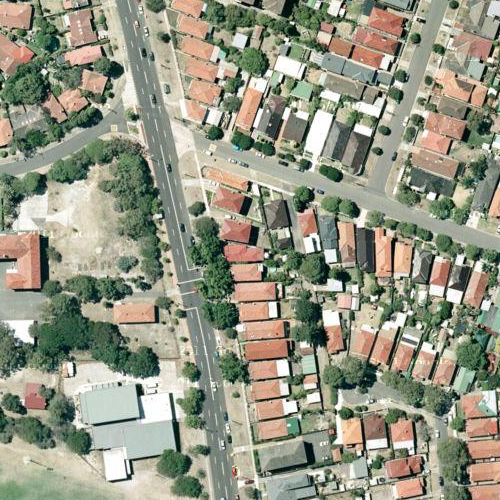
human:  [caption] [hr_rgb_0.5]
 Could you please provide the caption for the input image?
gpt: This is a town with many houses densely arranged and some roads go through .

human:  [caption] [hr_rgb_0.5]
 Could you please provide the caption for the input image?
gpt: A residential area with many houses densely arranged and separated by some roads .

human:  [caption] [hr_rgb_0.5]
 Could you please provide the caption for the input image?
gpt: Lots of houses arranged densely with some roads go through this area .

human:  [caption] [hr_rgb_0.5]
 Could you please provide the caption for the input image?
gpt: A residential area with houses arranged neatly while many plants on the roadside .

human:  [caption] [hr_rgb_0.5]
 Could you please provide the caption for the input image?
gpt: There are some roads go through the residential area .